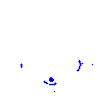
Particle: pion